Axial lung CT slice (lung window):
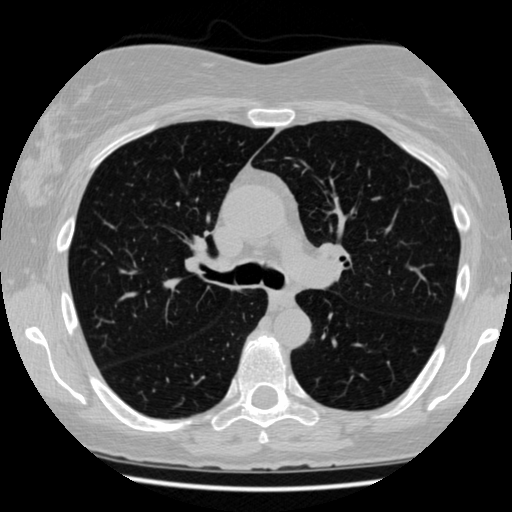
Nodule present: no